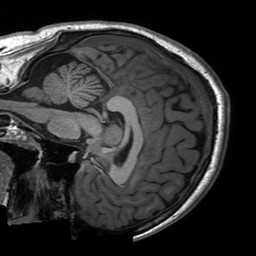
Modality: T1w
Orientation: sagittal
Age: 25
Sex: male
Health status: healthy
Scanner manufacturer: siemens
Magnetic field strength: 3 T
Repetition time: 2 s
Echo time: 0.00197 s